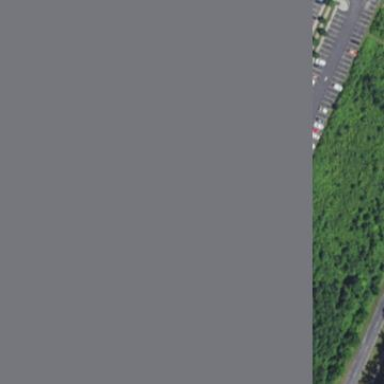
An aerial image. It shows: Parking area.